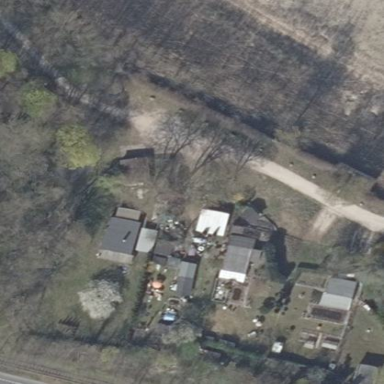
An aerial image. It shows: Allotments area.